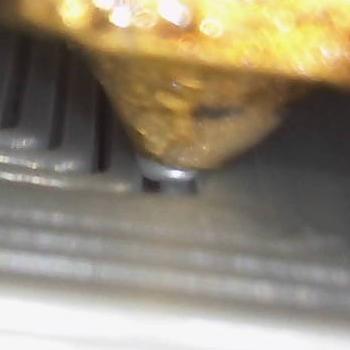
Flow rate: 235%